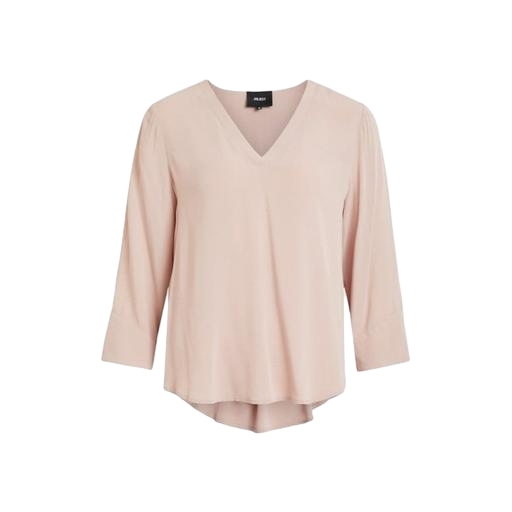
pink v-necked blouse, v-neck long-sleeve blouse, pink pleated-back high-low blouse, white background